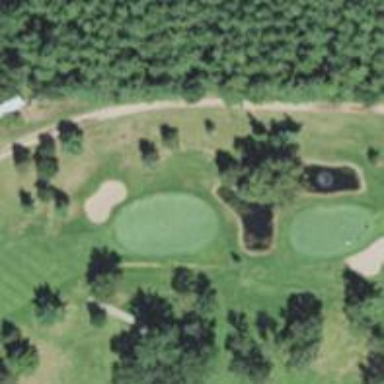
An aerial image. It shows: View of golf hole.